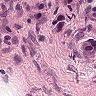
Metastatic tissue present: yes